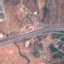
Land use / land cover: Highway